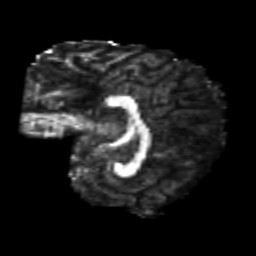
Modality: FA
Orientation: sagittal
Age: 20
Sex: female
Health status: healthy
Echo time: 0.074 s